Question: I got type ENUM in my DB, and want to do a simple search on that field.
I know there are values for that search, i select it on dropdowm list my value and ask for the result
Phpmyadmin said there is no result....
Why ?
version 3.5.3
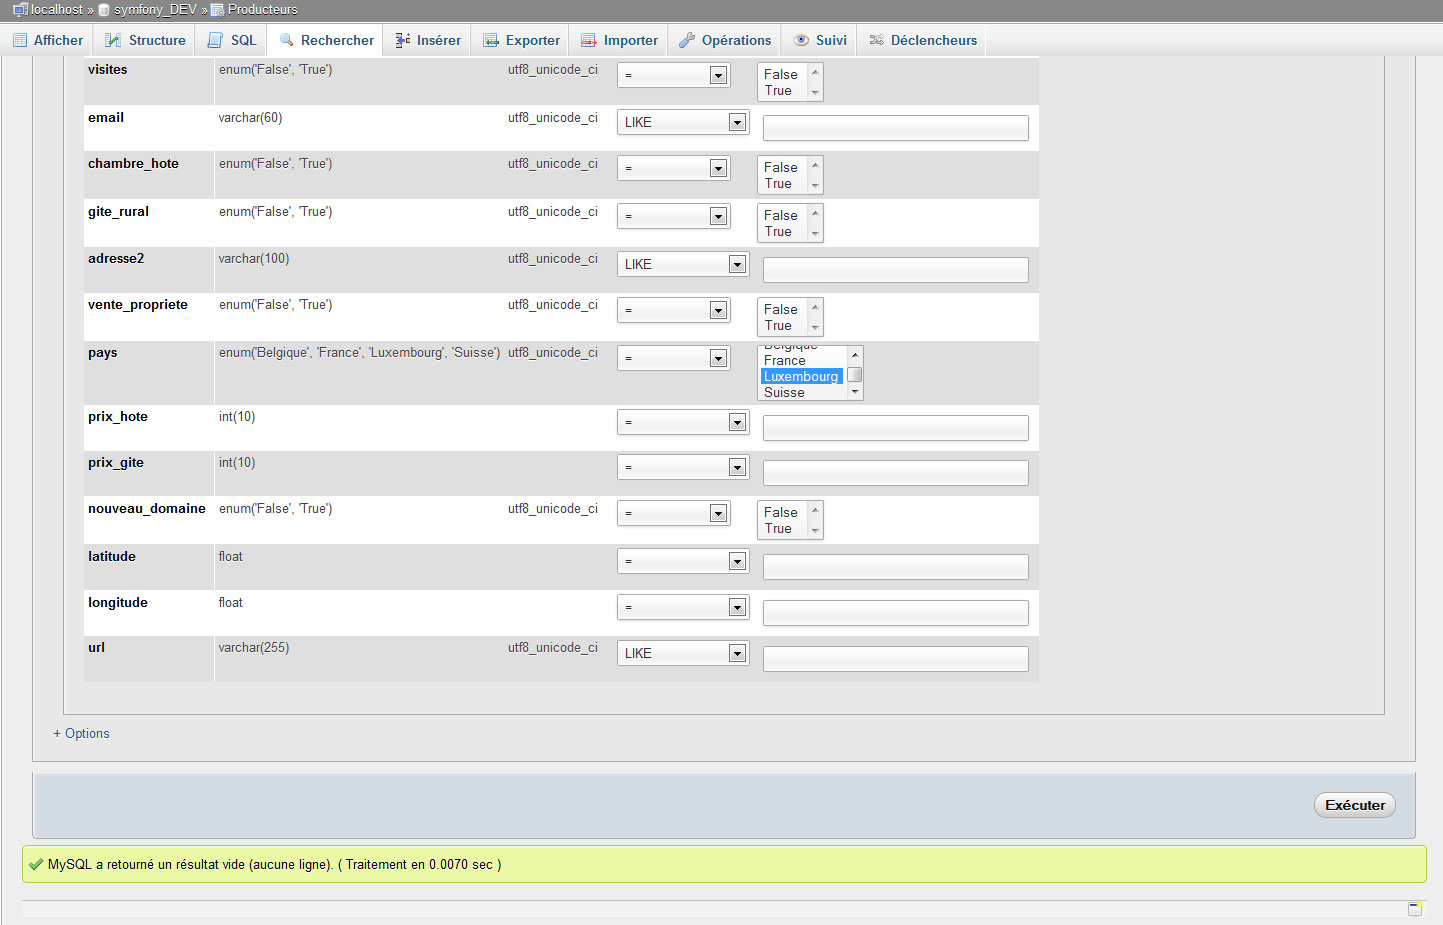
Answer: I had change all enum type in my table, and search work again !
I didn't use Enum type anymore.